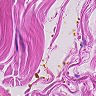
Metastatic tissue present: no